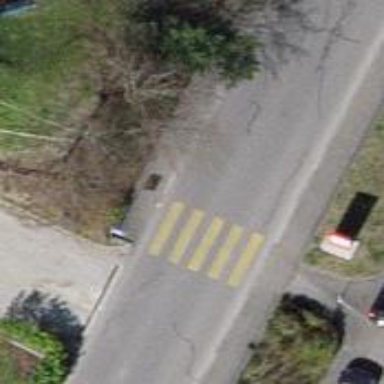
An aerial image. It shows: Zebra crossing on the road.